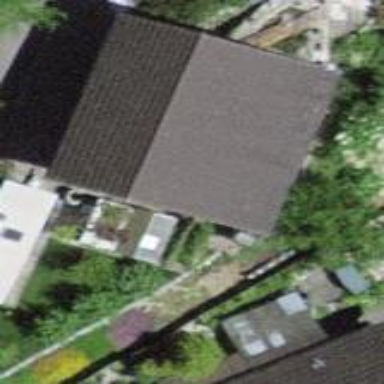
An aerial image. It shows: Shed.